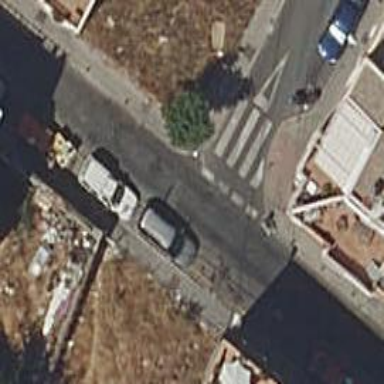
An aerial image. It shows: Road with "give way" sign.